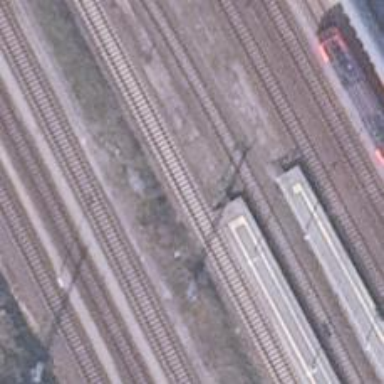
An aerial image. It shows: Railway signal.